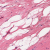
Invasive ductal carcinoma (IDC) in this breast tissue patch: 0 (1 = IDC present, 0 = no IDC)